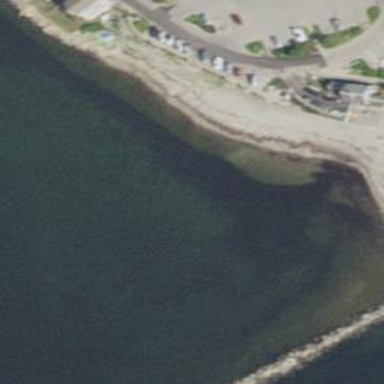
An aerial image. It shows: Beach with gravel surface.